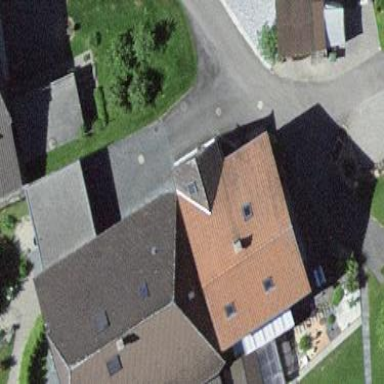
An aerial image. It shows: Residential building.